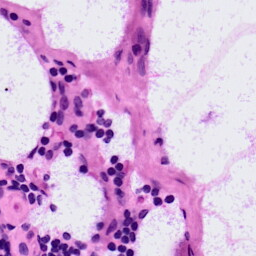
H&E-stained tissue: LymphNode